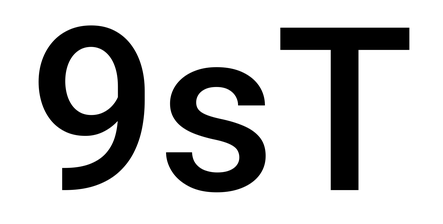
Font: Roboto_Medium